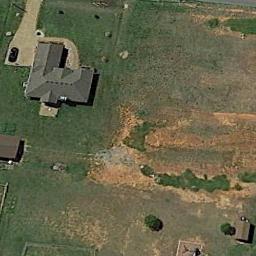
Label: residential